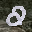
Label: 2